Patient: sex M, age 32
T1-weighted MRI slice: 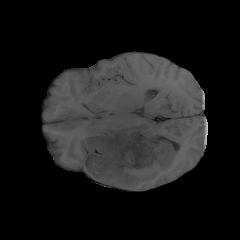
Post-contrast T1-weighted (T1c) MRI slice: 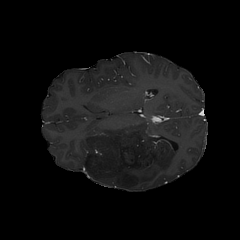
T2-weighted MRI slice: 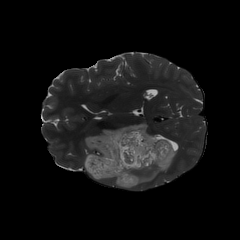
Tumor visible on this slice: yes
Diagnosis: Astrocytoma, IDH-mutant
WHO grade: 2